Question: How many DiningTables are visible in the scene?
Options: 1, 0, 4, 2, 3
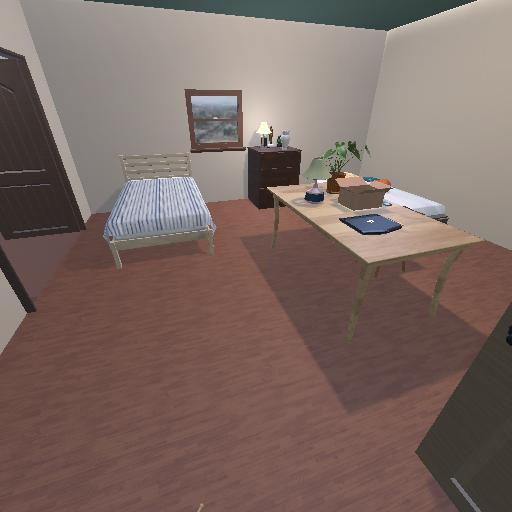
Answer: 1